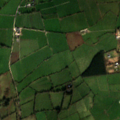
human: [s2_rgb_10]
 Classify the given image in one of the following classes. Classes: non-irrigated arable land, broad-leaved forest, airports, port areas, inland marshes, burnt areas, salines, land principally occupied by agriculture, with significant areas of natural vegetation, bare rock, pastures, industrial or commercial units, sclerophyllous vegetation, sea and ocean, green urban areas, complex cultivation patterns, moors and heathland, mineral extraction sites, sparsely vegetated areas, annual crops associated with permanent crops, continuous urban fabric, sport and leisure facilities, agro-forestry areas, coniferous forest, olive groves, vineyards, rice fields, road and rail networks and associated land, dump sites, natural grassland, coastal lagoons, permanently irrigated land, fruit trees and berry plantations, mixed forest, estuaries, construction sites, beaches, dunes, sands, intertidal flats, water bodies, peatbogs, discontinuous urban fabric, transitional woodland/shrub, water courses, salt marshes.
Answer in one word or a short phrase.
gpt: pastures